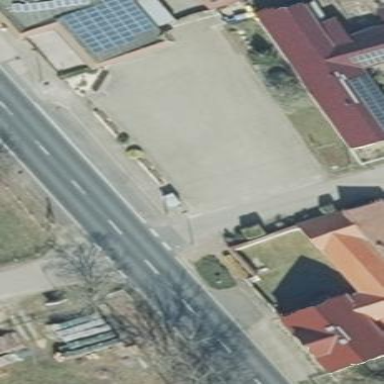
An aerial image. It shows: Parking area with grass paver surface.